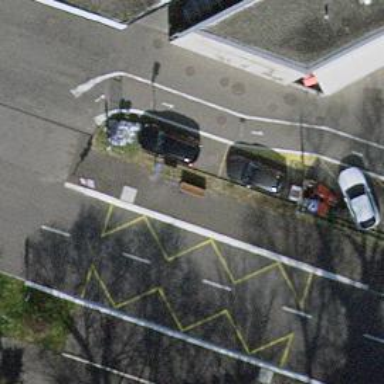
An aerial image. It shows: Bus stop with platform for public transport.